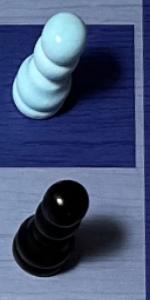
Label: Pawn_Black